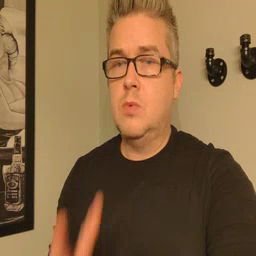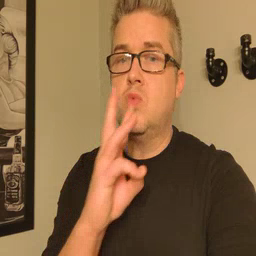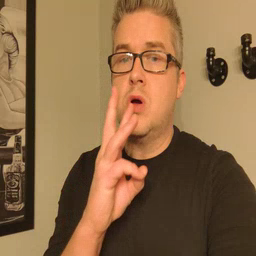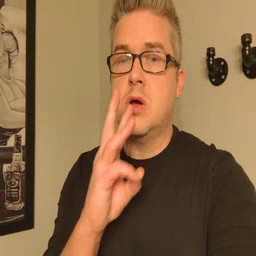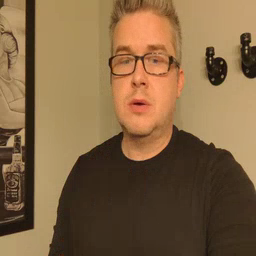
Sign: water